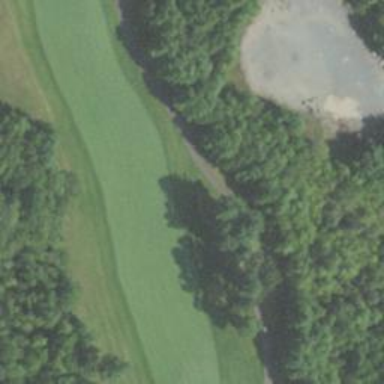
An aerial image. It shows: Golf hole.